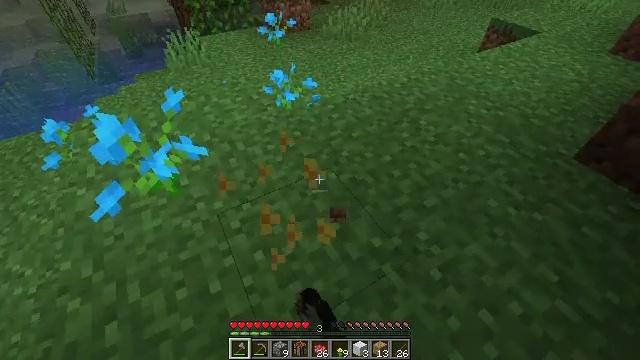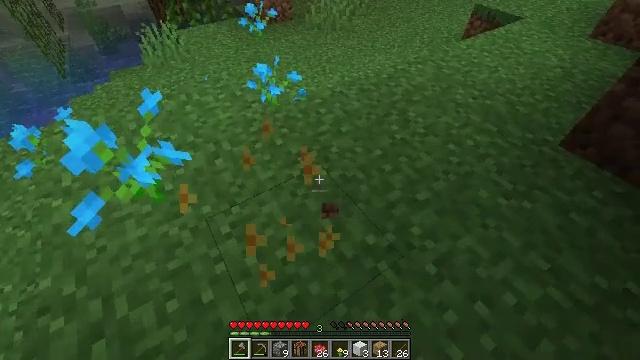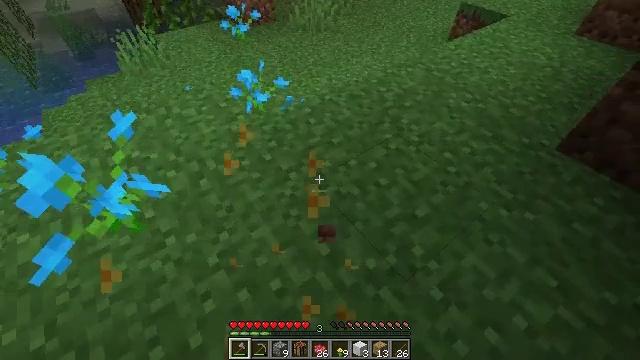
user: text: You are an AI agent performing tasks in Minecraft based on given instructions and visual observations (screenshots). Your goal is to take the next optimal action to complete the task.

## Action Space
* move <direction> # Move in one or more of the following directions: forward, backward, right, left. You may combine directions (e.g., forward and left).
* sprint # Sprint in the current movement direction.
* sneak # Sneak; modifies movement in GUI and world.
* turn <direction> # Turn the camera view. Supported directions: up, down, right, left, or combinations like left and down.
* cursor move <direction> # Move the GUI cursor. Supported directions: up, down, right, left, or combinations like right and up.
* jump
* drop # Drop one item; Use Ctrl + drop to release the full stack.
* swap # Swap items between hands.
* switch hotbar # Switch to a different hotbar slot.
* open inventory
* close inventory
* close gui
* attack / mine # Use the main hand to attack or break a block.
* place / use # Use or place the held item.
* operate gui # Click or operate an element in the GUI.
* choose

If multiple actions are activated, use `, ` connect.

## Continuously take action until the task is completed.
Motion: motion action
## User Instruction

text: Collect a dandelion flower.
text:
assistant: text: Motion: move forward, turn right and down
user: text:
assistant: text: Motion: turn right
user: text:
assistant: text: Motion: no_op